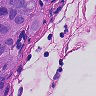
Metastatic tissue present: yes